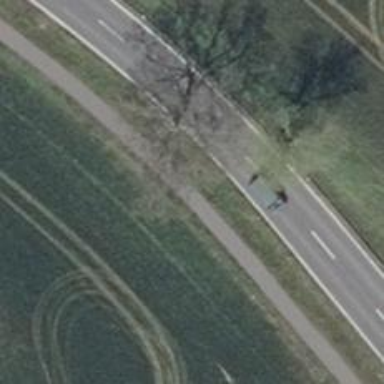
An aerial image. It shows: Asphalt path.